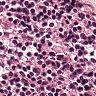
Metastatic tissue present: no